Question: My problem is I need to render the following structure from a dbcontext query because a library can render this format very nicely. Here the data in json.
Which <URL>
renders very nicely.
Now I tried this:
# Controller stuff
'''
MedicalVarianceEntities DbCtx = new MedicalVarianceEntities();
var data =
(
from Mvrs in DbCtx.Mvrs
join MvrMeds in DbCtx.MvrMeds
on Mvrs.PKMvrId equals MvrMeds.FKMvrId
join MvrMedsProcurementErrors in DbCtx.MvrMedsProcurementErrors
on MvrMeds.PKMvrMedsId equals MvrMedsProcurementErrors.FKMvrMedsId
select new
{
MvrId,
MvrMeds.MvrMedsMedicineName//,
// MvrMedsProcurementErrors.MvrMedsProcurementErrorsId
}
);
'''
# Now the JQUERY
'''
$(function () {
$.getJSON("/MedicineManagement/MvrSummary/1", null, function (data) {
var test = JSON.stringify(data);
alert(test);
});
'''

Notice THAT what I wanted was something like this
Mvrs":[{"MvrMeds":{"MvrMedsMedicineName":ACETAMINOPHEN}}]
This JSON I think means Mvrs is the parent of MvrMeds and MvrMedsMedicineName is a property of MvrMeds.
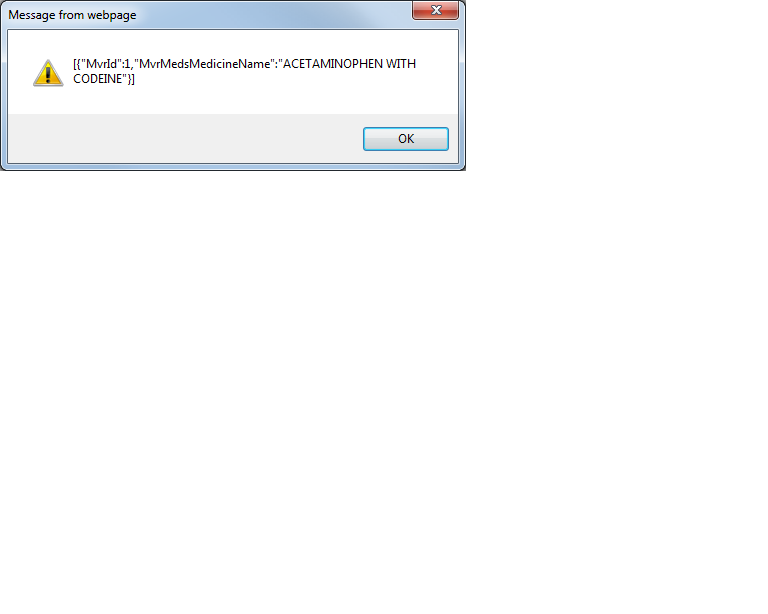
Answer: So far I have only managed to do it this ugly way.
'''
public JsonResult MvrSummary(int MvrId)
{
MedicalVarianceEntities DbCtx = new MedicalVarianceEntities();
var data = from entity in DbCtx.Mvrs
select new
{
Prop1 = entity.PKMvrId,
ChildProp = entity.MvrEmployees.Select(x=>x.ODSEmpNumber),
GrandChildProp = entity.MvrEmployees.Select(x=>x.MvrEmployeesStorageErrors.Select(y=>y.MvrEmployeesStorageErrorsId))
};
return Json(data, JsonRequestBehavior.AllowGet);
}
'''